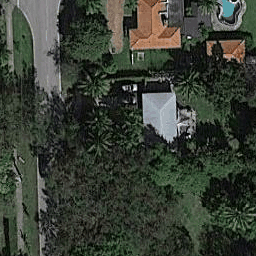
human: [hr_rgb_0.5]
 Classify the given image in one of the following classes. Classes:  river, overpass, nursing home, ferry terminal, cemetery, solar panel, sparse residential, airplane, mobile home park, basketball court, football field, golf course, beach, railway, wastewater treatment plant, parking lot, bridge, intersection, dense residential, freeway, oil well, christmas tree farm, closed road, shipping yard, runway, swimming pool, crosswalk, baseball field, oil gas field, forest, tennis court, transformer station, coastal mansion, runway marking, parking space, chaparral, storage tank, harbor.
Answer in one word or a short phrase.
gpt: sparse residential